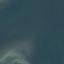
Land use / land cover: SeaLake